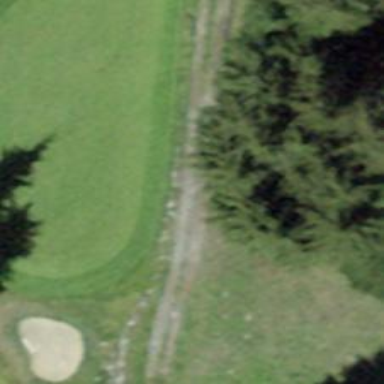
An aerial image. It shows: Green golf area with grass land use.